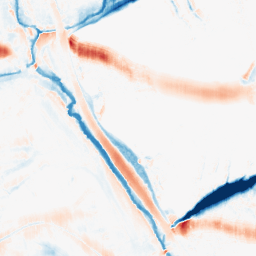
Category: morphological
Decomposition family: morphological_ellipse
Decomposition parameters: operation: average
width: 30
height: 10
Upsampling method: cubic_mitchell
Upsampling parameters: scale: 4
Upsampling scale: 4